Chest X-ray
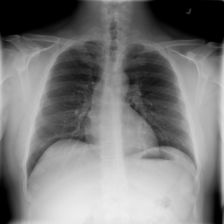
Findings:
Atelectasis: negative
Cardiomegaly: negative
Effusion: negative
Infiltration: negative
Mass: negative
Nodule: negative
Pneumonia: negative
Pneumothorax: negative
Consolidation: negative
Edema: negative
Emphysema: negative
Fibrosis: negative
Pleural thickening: negative
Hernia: negative